Interaction volume radius: 5 \u00c5
Interaction volume height: 30 \u00c5
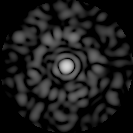
Disorder parameter: 0.8372